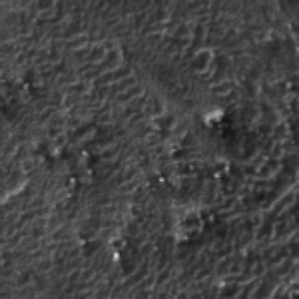
Label: frost